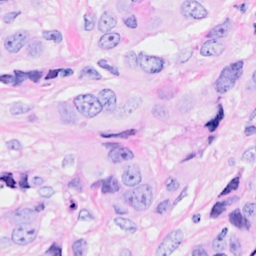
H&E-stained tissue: Breast